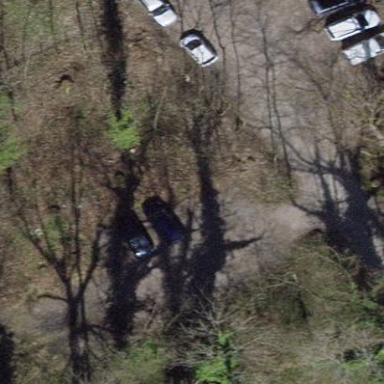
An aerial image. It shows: Parking area with dirt surface.